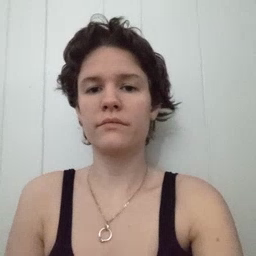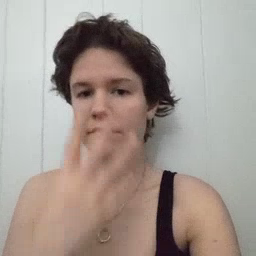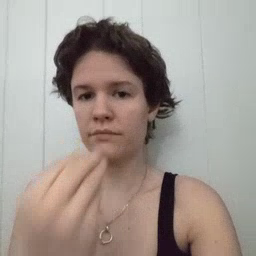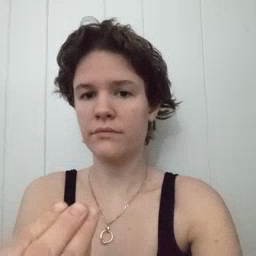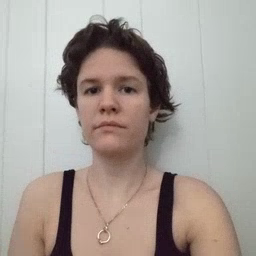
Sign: wolf